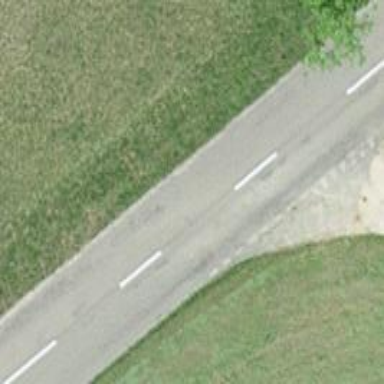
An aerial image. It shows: Secondary road with paved surface.